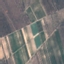
Land use / land cover: PermanentCrop